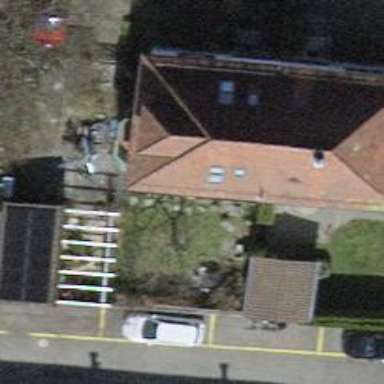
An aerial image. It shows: Building with tile roof.